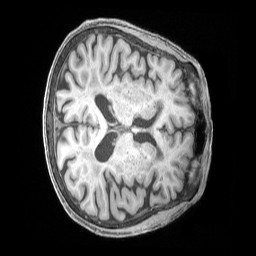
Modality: T1w
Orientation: axial
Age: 84
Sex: female